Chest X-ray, AP view. Patient: 49 years old, sex F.
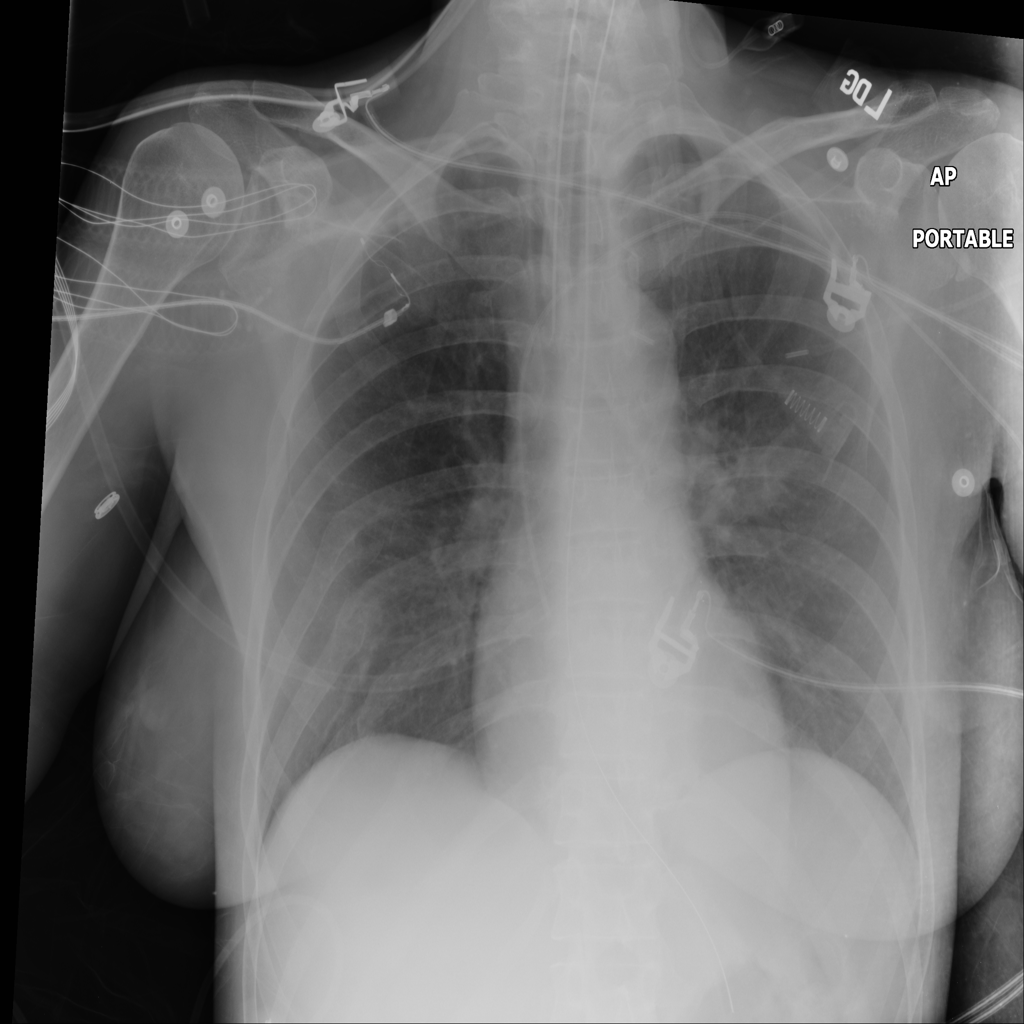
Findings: No Finding